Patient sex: F
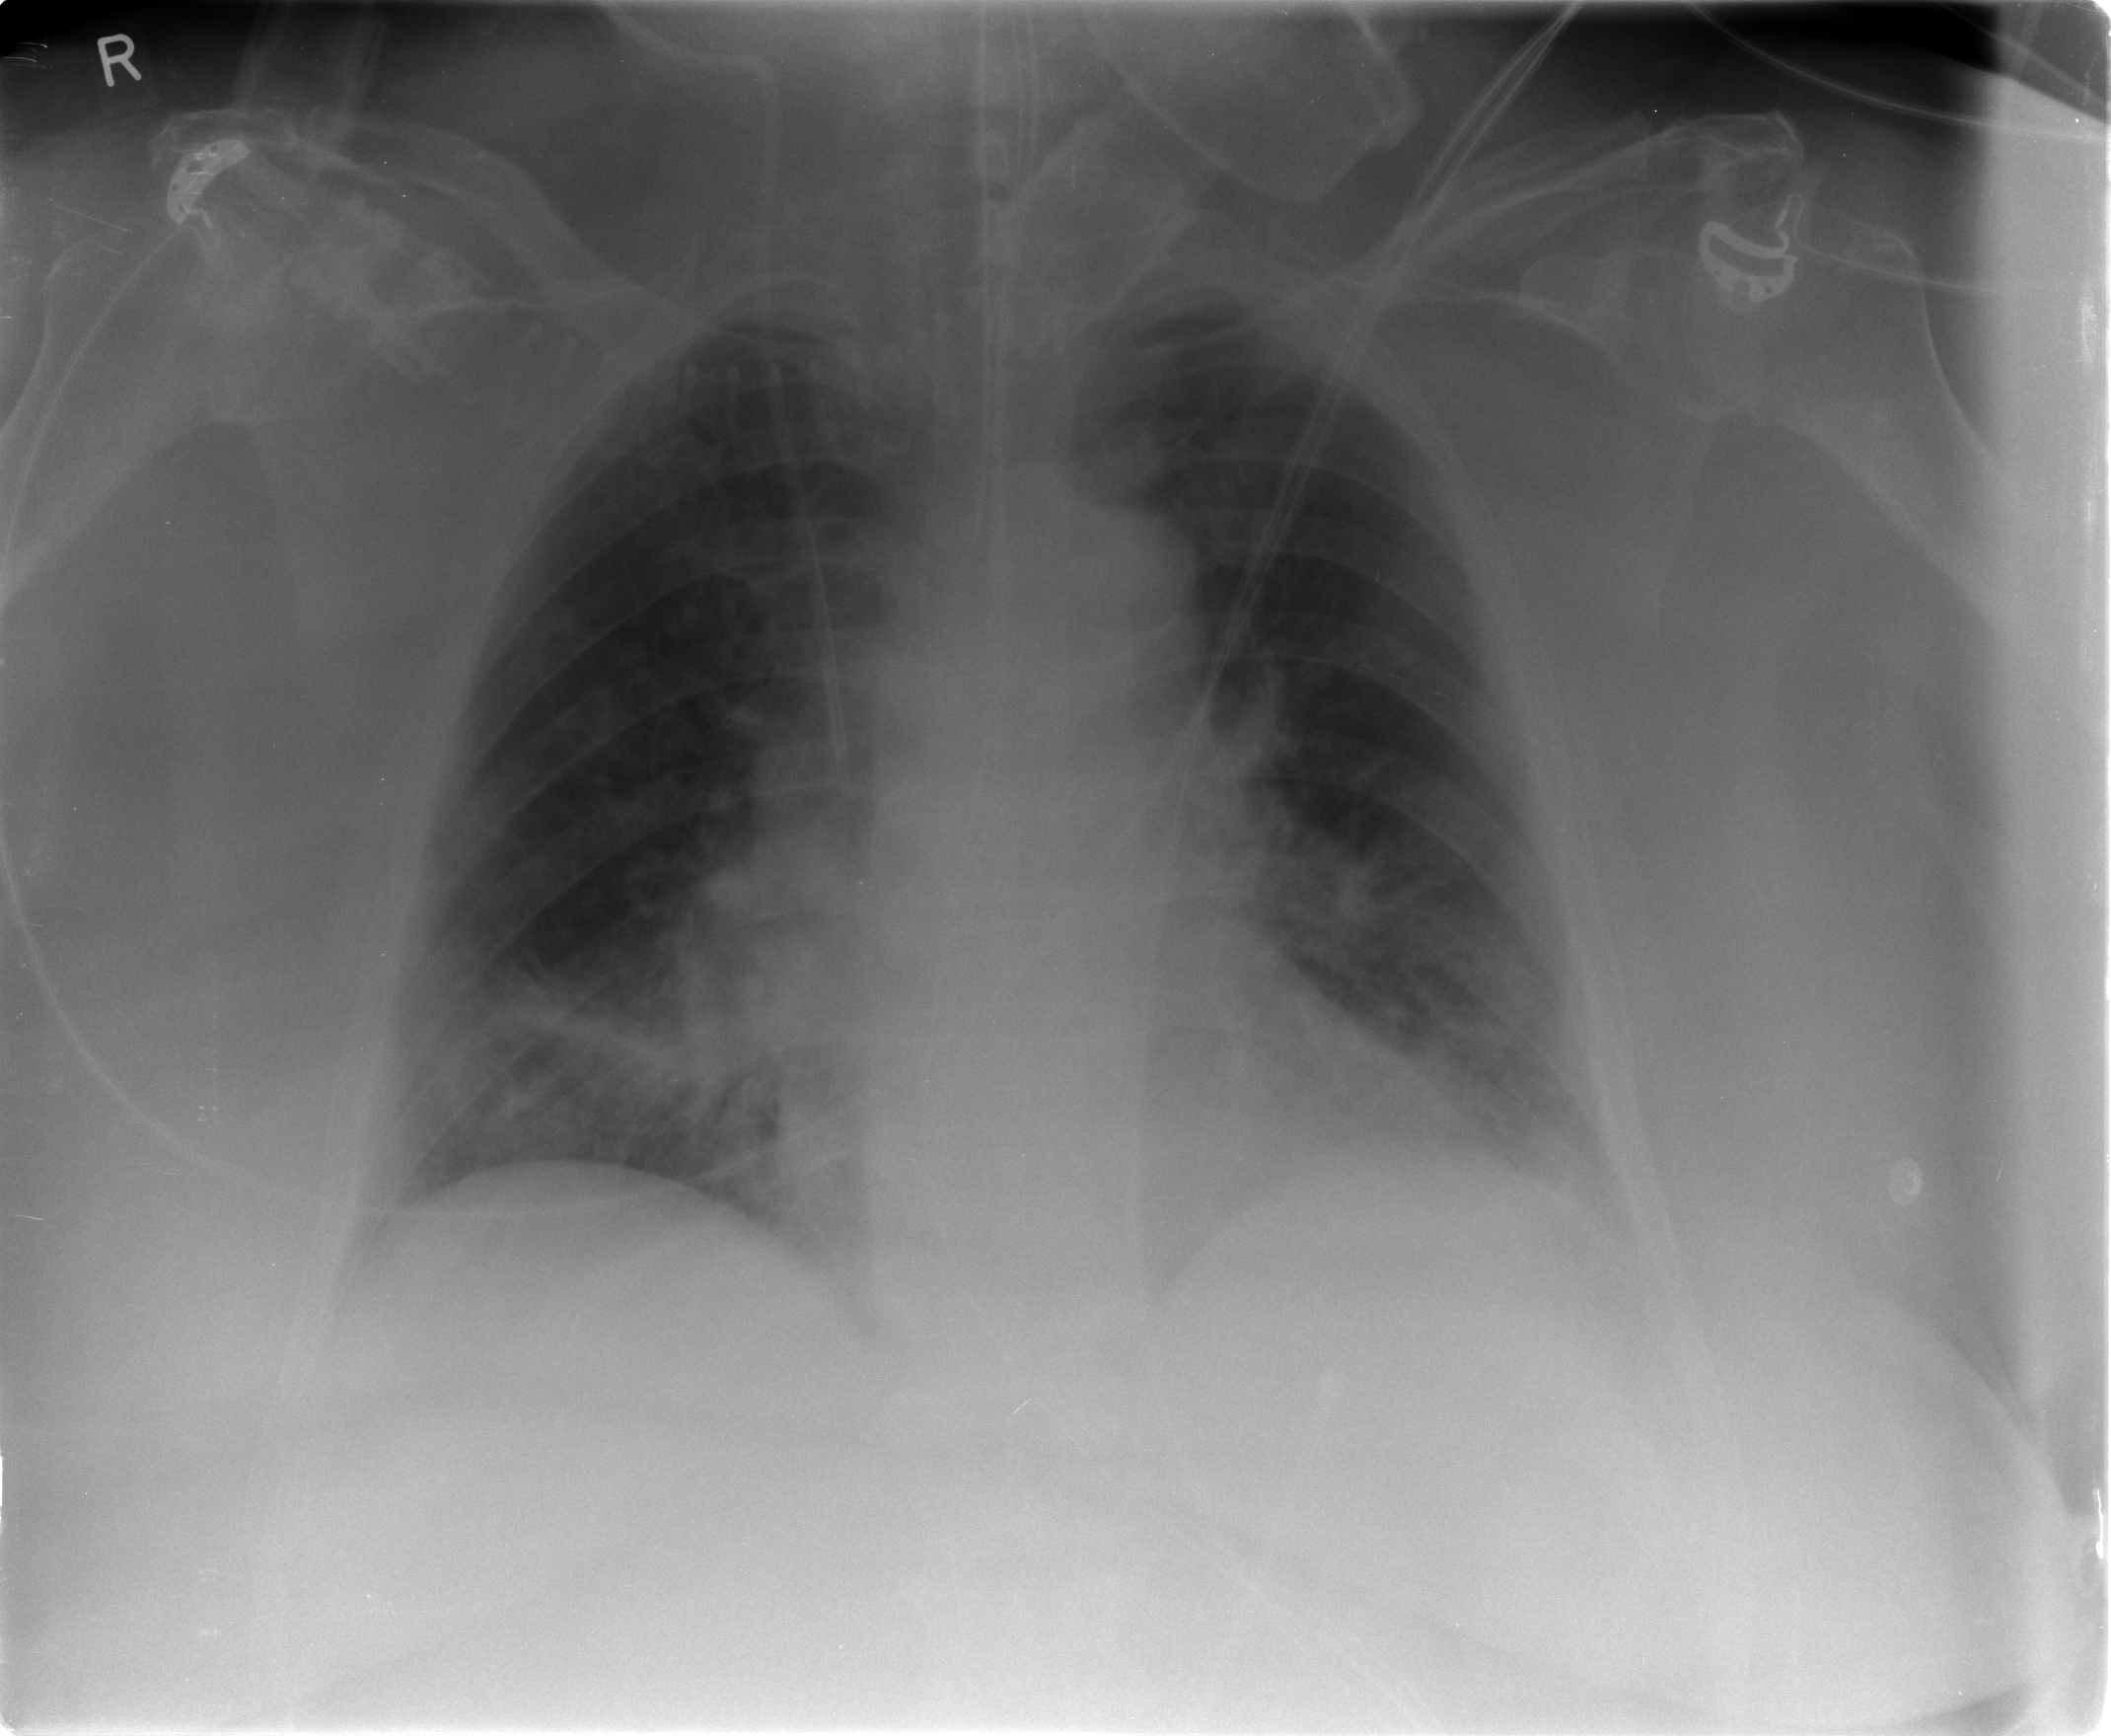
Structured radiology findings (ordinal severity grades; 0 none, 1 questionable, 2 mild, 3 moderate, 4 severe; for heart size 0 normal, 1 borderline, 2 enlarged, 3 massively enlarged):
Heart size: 1
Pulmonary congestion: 2
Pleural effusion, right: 0
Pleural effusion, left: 0
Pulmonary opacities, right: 1
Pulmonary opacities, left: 0
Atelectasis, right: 2
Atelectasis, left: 2